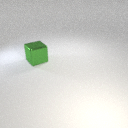
large green metal cube